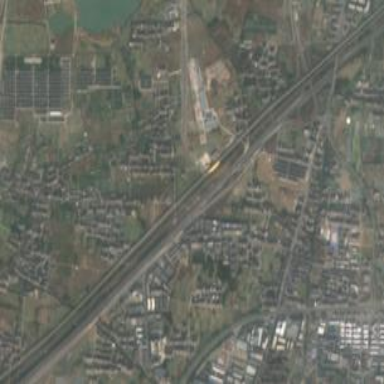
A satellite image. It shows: Motorway junction.